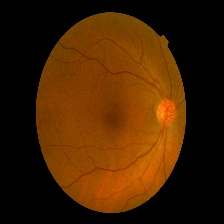
Diabetic retinopathy grade: Mild